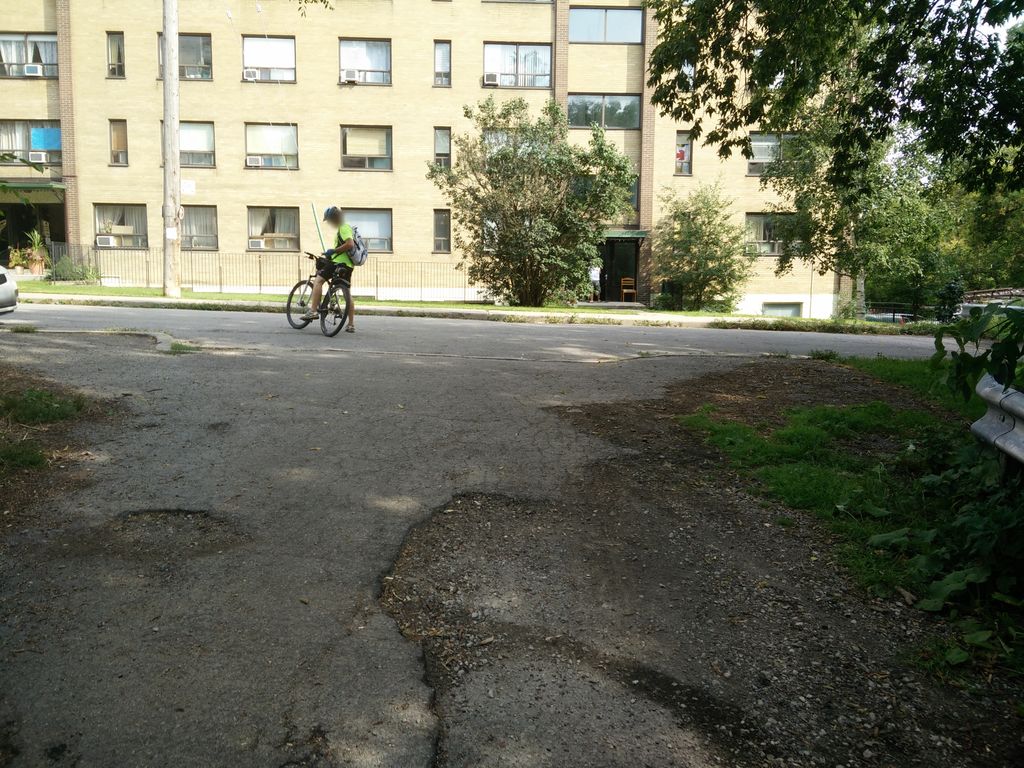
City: toronto